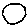
Label: circle